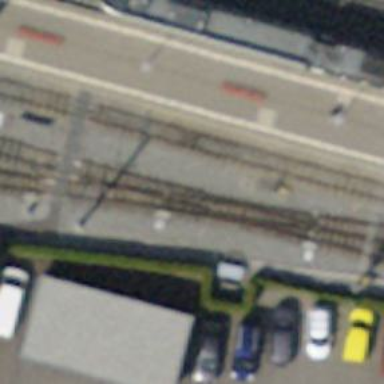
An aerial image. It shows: Railway switch.